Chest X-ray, PA view. Patient: 73 years old, sex M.
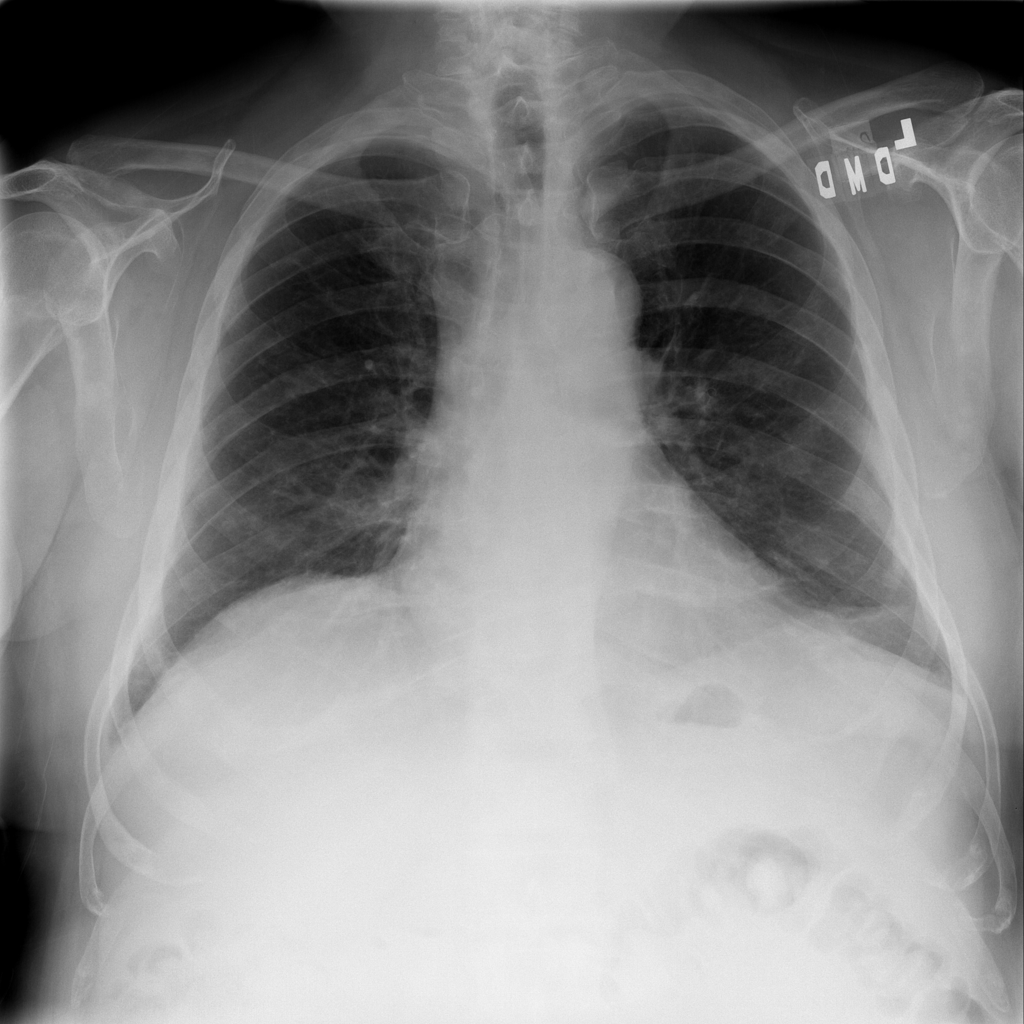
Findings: No Finding